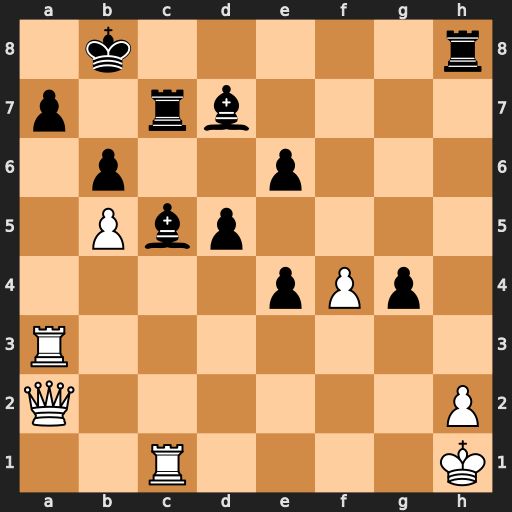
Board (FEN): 1k5r/p1rb4/1p2p3/1Pbp4/4pPp1/R7/Q6P/2R4K
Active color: w
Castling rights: -
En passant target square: -
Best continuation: Rxc5 bxc5 b6 axb6 Ra8+